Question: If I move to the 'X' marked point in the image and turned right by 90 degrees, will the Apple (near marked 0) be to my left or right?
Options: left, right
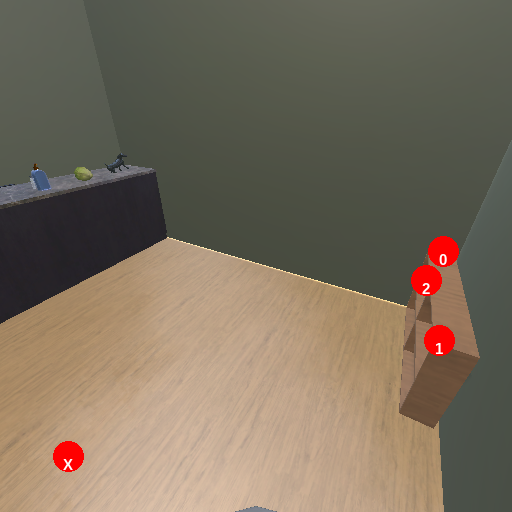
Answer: left